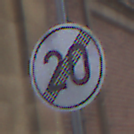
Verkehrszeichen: EndeGeschwindigkeit20
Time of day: Midday
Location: Outdoor (Urban)
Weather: Overcast
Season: NotSpecified
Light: Natural